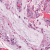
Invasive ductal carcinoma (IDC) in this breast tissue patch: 0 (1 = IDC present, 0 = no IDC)